Question: I am looking into a basic DOM layout that lets me put a couple containers that are set 'width:100%; height:100%;' in a row so I can let the user scroll between them:

So I have a FRAME that is set to 'width:100%; height:100%; overflow:scroll;' and an inclosed CONTAINER that is eg 'width:20000px; height:100%;'.
Now I can scroll through the vast landscape of the blue CONTAINER where I would typically have elements absolute positioned in it and could scroll to. So far so good.
Now I have several PAGES that need 'width:100%; height:100%;' because of overlapping content in it.
My problem is now that the floated container PAGES will span over the entire 20000px when I set it to 'width:100%;' as that is 100% obviously...
How would you display multiple container in a row that are all as wide and as high as the viewport of the browser possibly without any JS hacks...
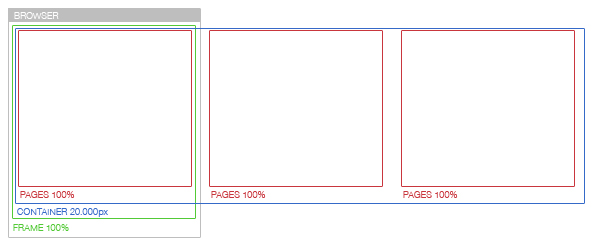
Answer: Technically, you could just use fractions for the pages, like 'width:33%;' if there are 3 pages, '25%' if there are 4 pages, etc. In order for that to look clean across multiple browsers and window sizes, a little jQuery is the only proper way to handle it:
'''
$(function(){
$('#first_page,#second_page,#third_page').css('width',$(window).width());
});
'''
<URL>